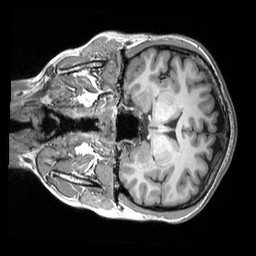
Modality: T1w
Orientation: coronal
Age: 23
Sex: female
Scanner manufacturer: siemens
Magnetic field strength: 3 T
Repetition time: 2.53 s
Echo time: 0.00298 s